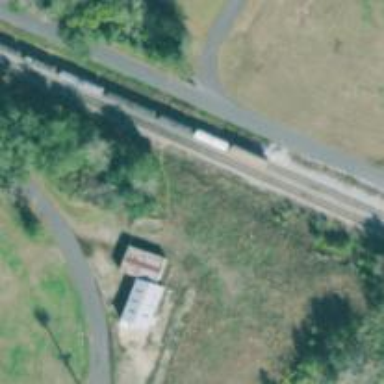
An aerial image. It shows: Disused railway spur.